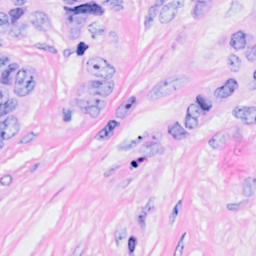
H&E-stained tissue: Breast